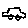
Label: car